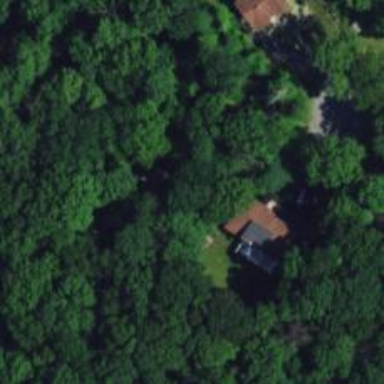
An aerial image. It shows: Driveway.